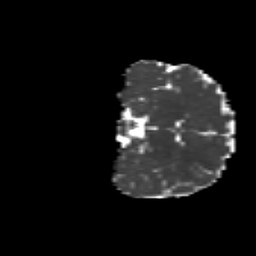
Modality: MD
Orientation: coronal
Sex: female
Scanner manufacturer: siemens
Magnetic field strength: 3 T
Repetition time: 5 s
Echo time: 0.071 s